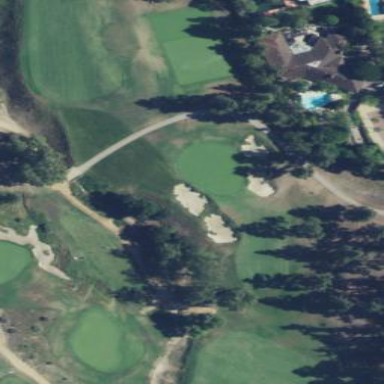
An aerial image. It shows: Scenic golf fairway.